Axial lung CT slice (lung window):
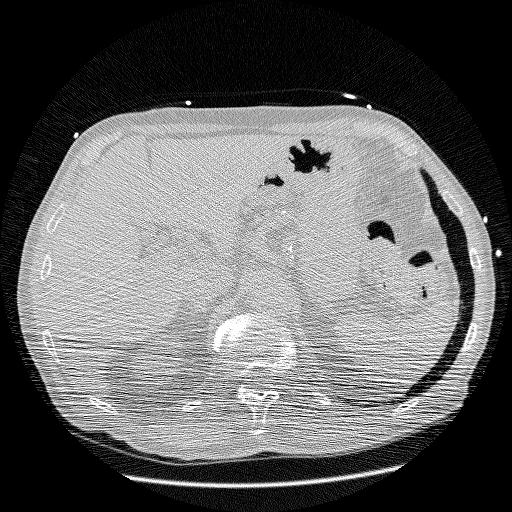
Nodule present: no